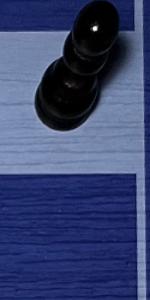
Label: Empty